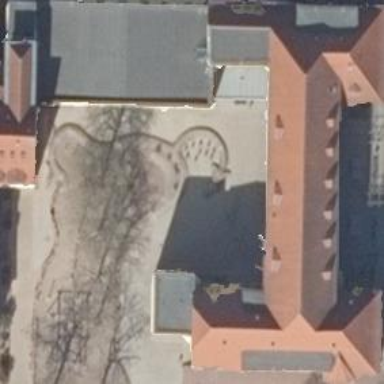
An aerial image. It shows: School building with hipped roof design.